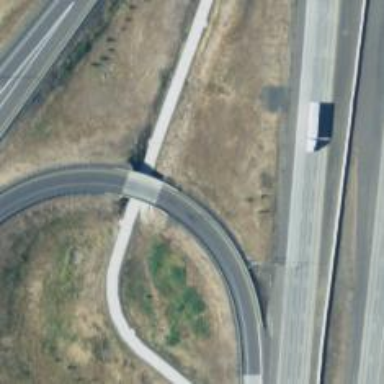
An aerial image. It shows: Bridge on motorway link.